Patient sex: M
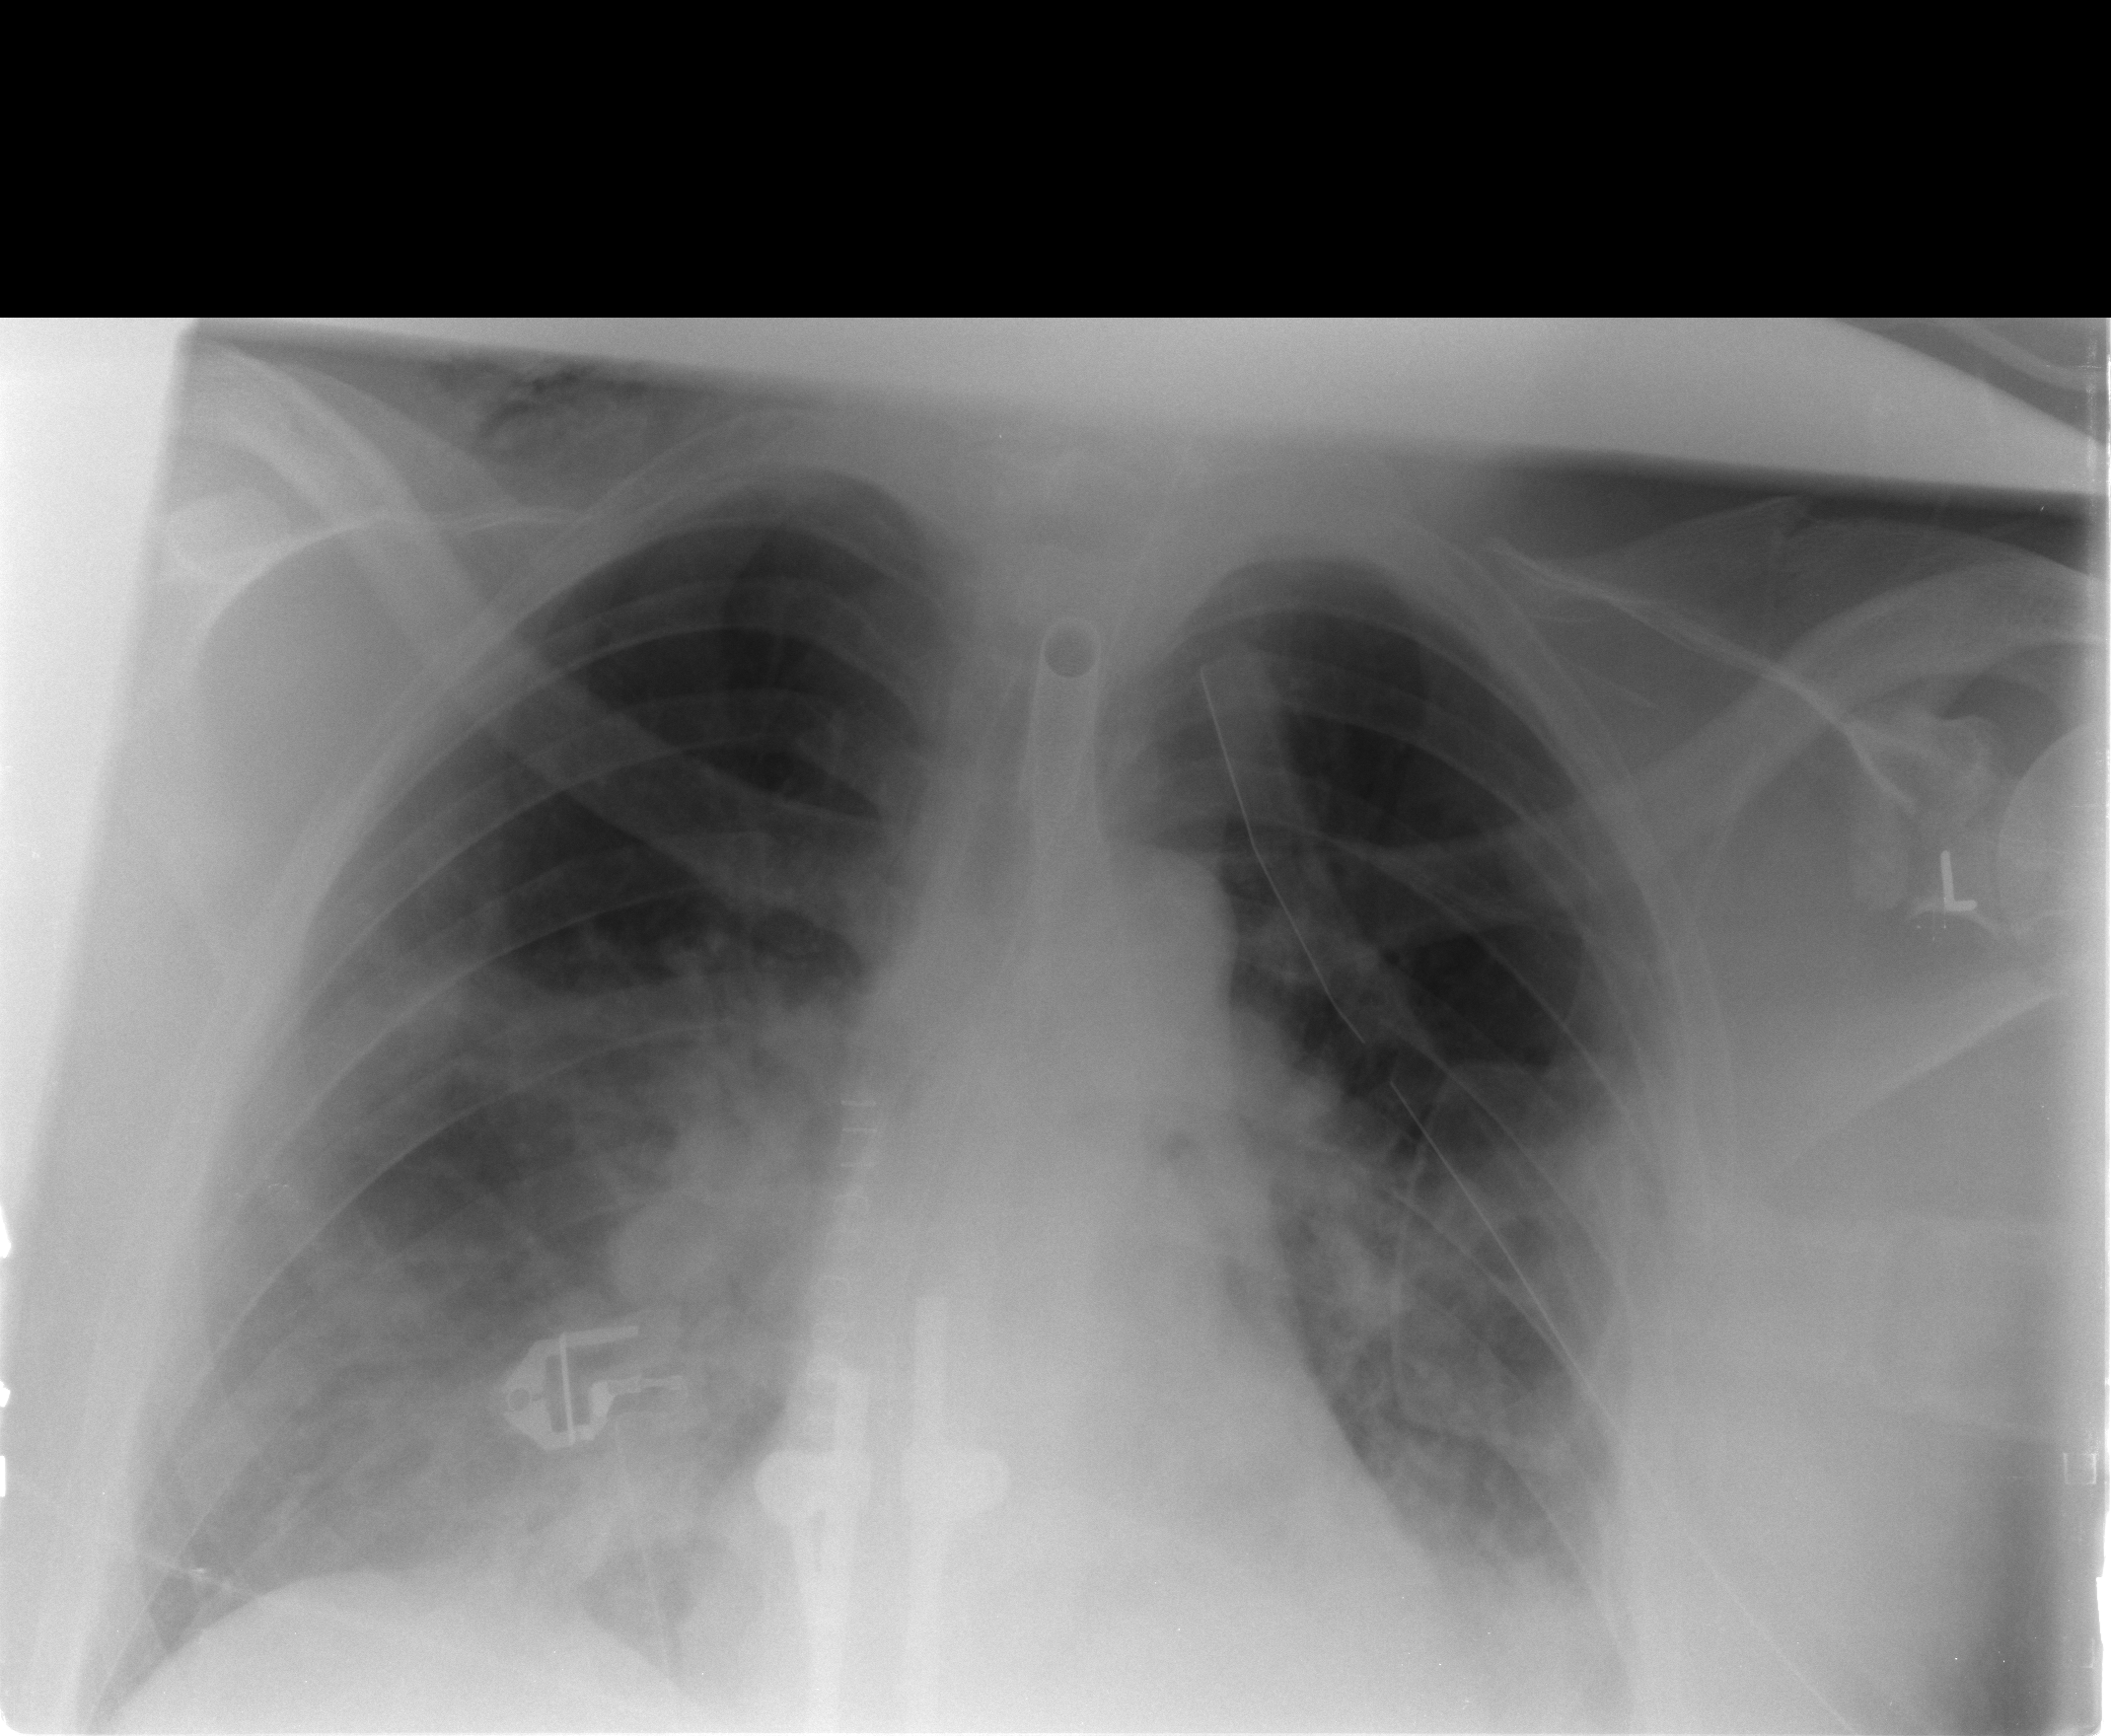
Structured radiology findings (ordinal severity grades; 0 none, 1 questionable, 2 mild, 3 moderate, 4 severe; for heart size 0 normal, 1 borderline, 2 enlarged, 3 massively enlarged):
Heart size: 0
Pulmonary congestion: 3
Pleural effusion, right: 2
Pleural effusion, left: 2
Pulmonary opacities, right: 2
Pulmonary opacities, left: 2
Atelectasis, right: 3
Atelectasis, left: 3